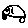
Label: car